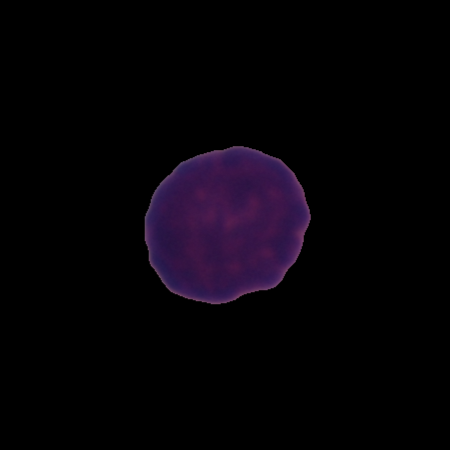
Label: healthy